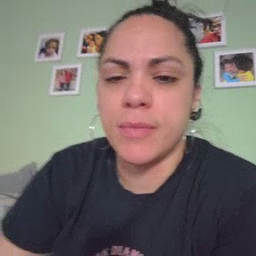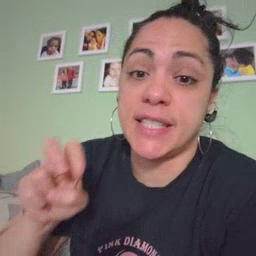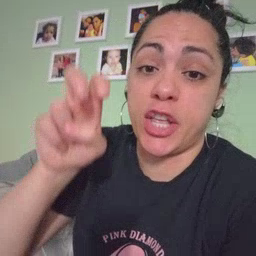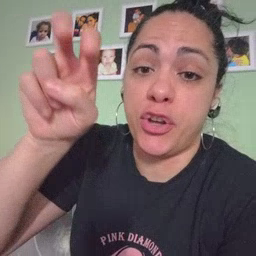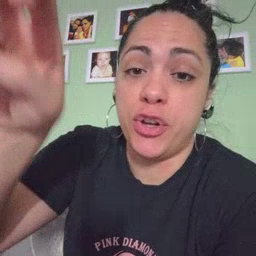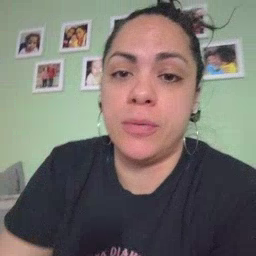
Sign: stairs